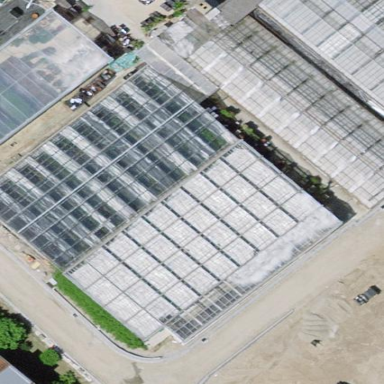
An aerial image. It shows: Greenhouse.